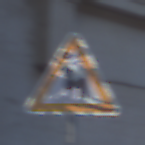
Verkehrszeichen: DoppelkurveZunaechstLinks
Umgebung: Outdoor, Urban
Tageszeit: SunriseSunset
Wetter: Clear
Licht: Natural
Jahreszeit: NotSpecified
Kontrast: MediumContrast